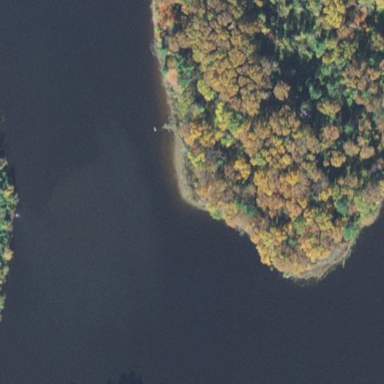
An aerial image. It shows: Beautiful lake surrounded by nature.